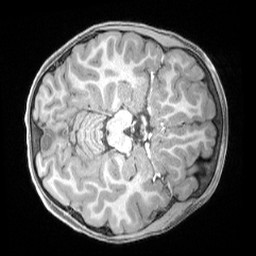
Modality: T1w
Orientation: axial
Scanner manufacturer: siemens
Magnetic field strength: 3 T
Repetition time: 2.4 s
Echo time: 0.00224 s